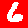
Digit: 6